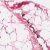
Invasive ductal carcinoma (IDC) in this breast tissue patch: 0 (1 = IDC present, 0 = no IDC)